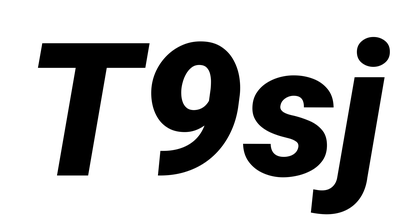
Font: Roboto-Italic_Black_Italic